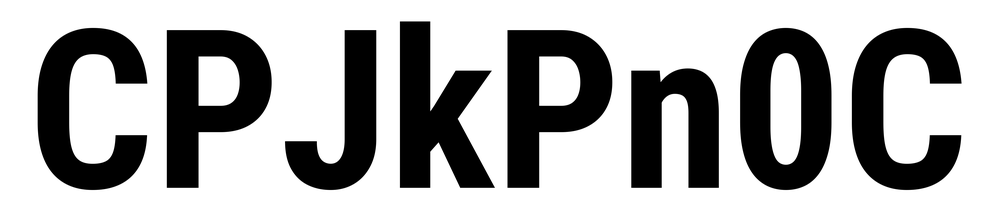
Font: Roboto_Condensed_Bold